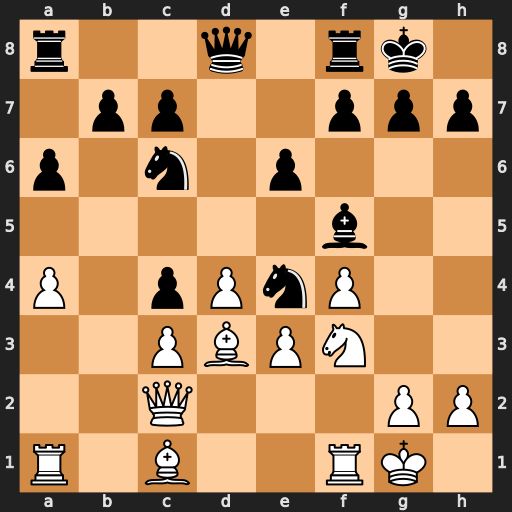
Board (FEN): r2q1rk1/1pp2ppp/p1n1p3/5b2/P1pPnP2/2PBPN2/2Q3PP/R1B2RK1
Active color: w
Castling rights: -
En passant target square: -
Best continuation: Bxe4 Bxe4 Qxe4